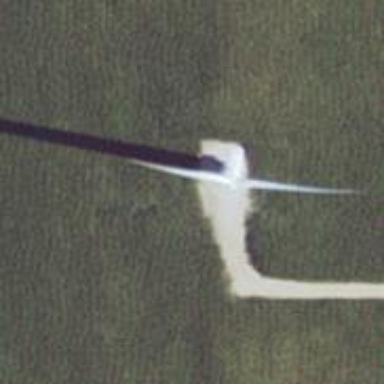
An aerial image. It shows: Wind generator powered by horizontal axis wind turbine.